Question: I'm not great with sql and I've tried this a lot of different ways and can't come up with a reliable solution.
Basically I have

I need a query that will tell how many unique instances of show up for a combination of . Basically count with two or more conditionals and only return the number of rows that met all of the conditions. The combination of s can be more than 2 or more numbers...this will obviously require adding to the query and this is fine (I dont expect a query that accepts an array if that makes sense)...I just need the logic of the query sound.
I need to be able to pass the 's of 35 & 45 and receive back "2" meaning two complete matches. The 35 & 45 both appear with 4 & 10, but since 45 doesn't appear in 2, it should not count it. I hope that makes sense.
When testing against:
26,27 it should reply "2"
35,27 should reply "2"
31,35 should reply "1"
26,27,45 should reply "1"
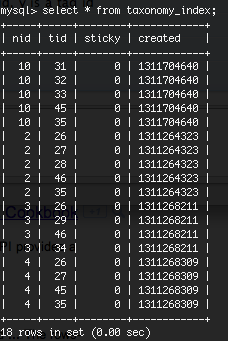
Answer: Showing the 'nid': '4 and 10'
'''
SELECT nid
FROM taxonomy_index
WHERE tid IN (35,45) --- list of tid to check
GROUP BY nid
HAVING COUNT(DISTINCT tid) = 2 --- count of numbers in list
'''
Counting them:
'''
SELECT COUNT(*)
FROM
( SELECT nid
FROM taxonomy_index
WHERE tid IN (35,45)
GROUP BY nid
HAVING COUNT(DISTINCT tid) = 2
) AS grp
'''
If the combination '(nid,tid)' is unique, then the 'COUNT(DISTINCT tid)' can be replaced with 'COUNT(*)'.
Another way is:
'''
SELECT COUNT(DISTINCT nid)
FROM taxonomy_index a
WHERE NOT EXISTS
( SELECT *
FROM taxonomy_index b
WHERE b.tid IN (35,45)
AND NOT EXISTS
( SELECT *
FROM taxonomy_index c
WHERE c.tid = b.tid
AND c.nid = a.nid
)
)
'''